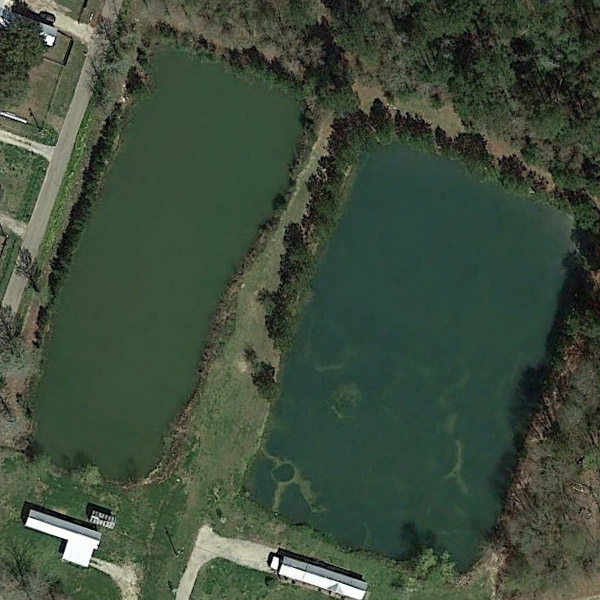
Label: Pond